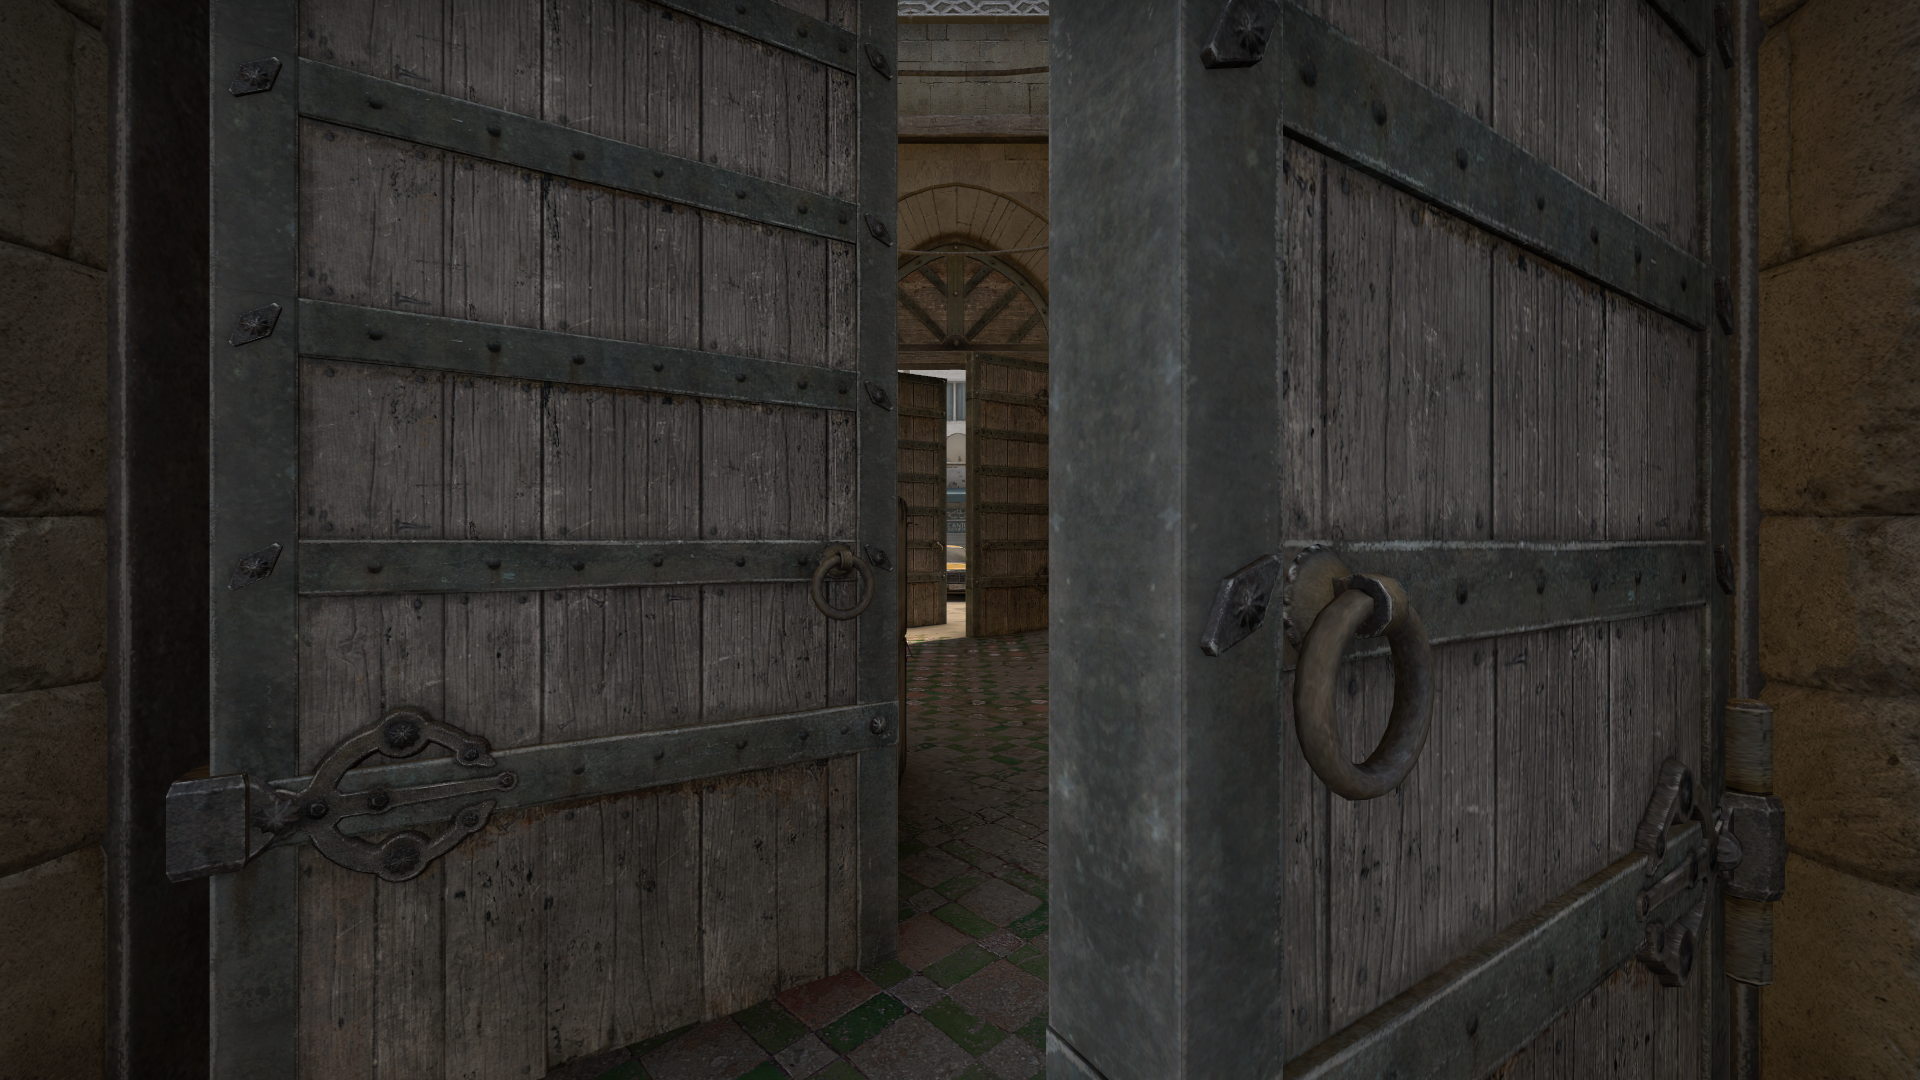
Map: de_dust2